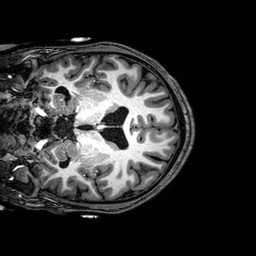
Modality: T1w
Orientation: coronal
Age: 22
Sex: male
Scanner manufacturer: philips
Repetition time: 0.008169 s
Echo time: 0.00373 s